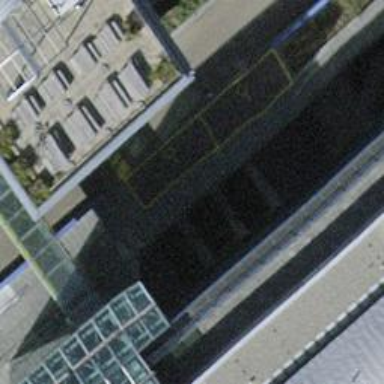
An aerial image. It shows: Disabled parking space in parking lane.